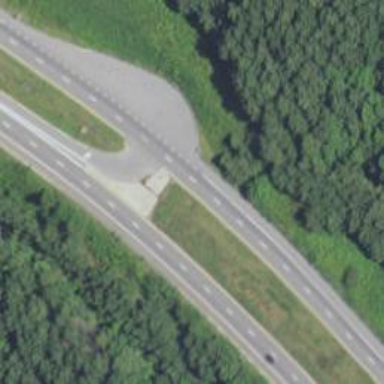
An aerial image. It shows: Trunk link highway.